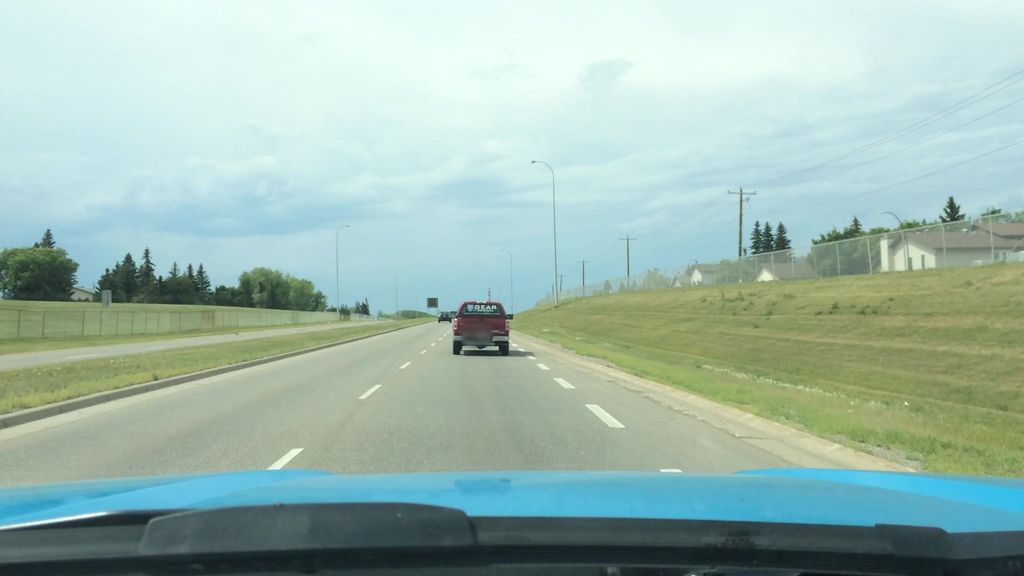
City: calgary